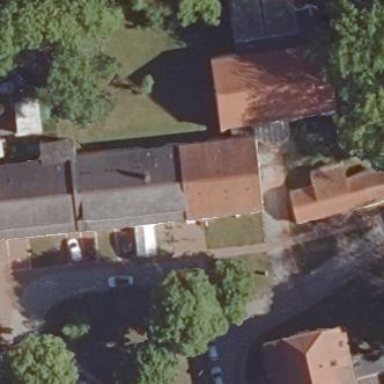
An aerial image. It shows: Building with gabled roof.